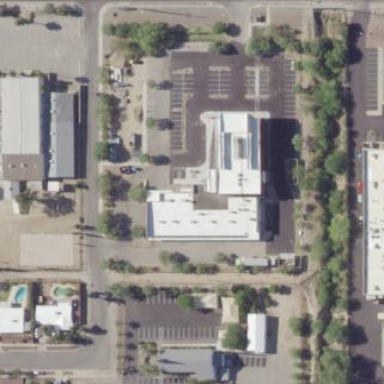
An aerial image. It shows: Hospital building that houses clinic providing healthcare services.